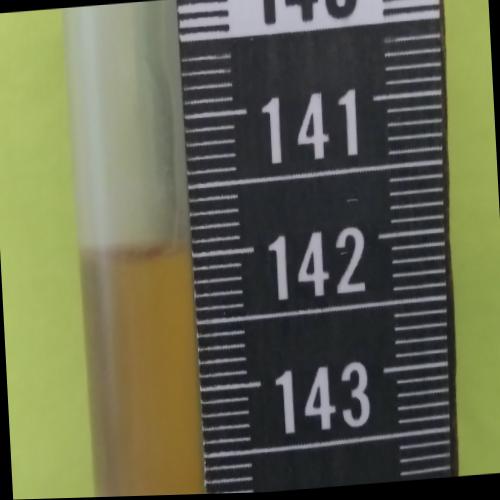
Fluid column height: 141.9 cm